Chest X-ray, PA view. Patient: 29 years old, sex F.
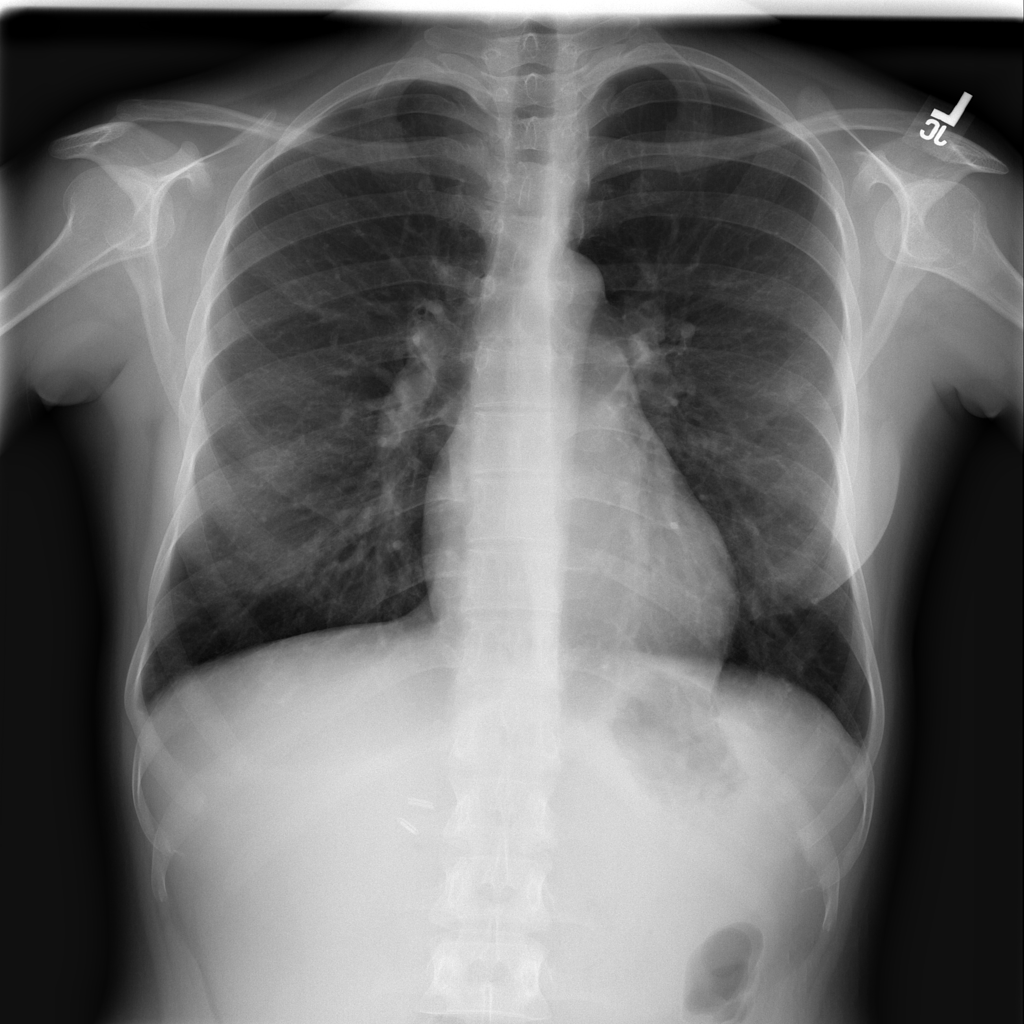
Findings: No Finding